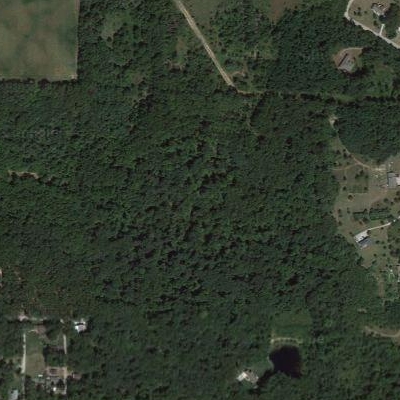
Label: Forest